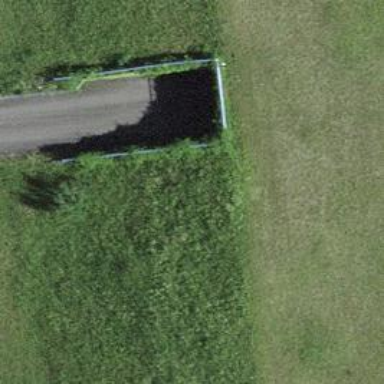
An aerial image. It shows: Wall barrier.